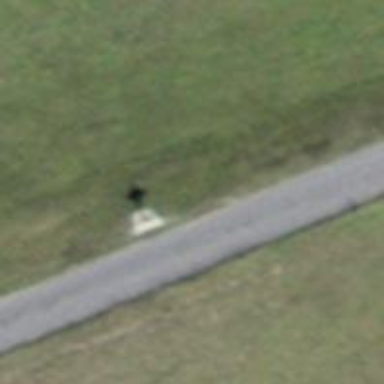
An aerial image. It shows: Wayside cross with historic significance.